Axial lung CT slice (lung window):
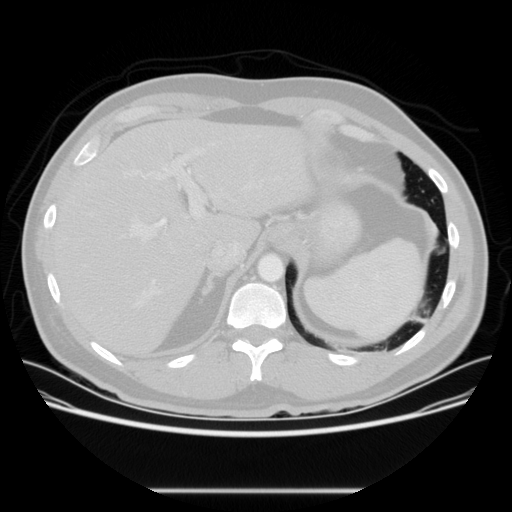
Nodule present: no